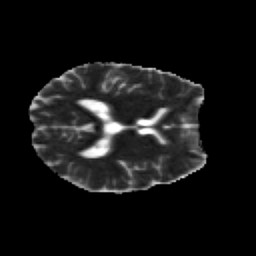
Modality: MD
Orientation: axial
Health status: healthy
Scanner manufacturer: siemens
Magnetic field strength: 3 T
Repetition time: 12 s
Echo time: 0.092 s